Field crop: maize
Growth stage: 2
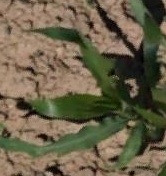
Species: maize